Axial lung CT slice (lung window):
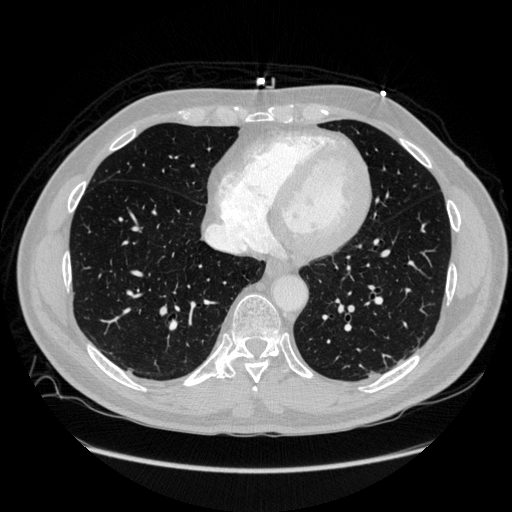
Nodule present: no